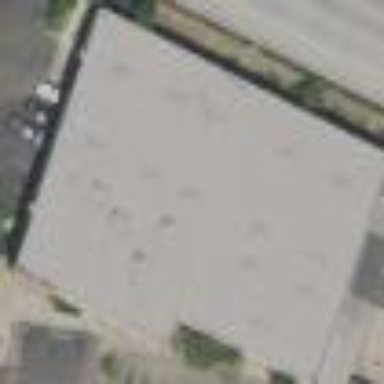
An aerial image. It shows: Warehouse building.